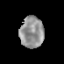
Tissue: prostate
Cell type: T cells
Senescence score: 0.3508
Nuclear area (px): 737
Mean DAPI intensity: 146.889